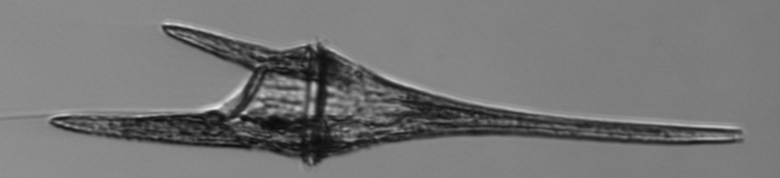
Label: Tripos_furca